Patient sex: M
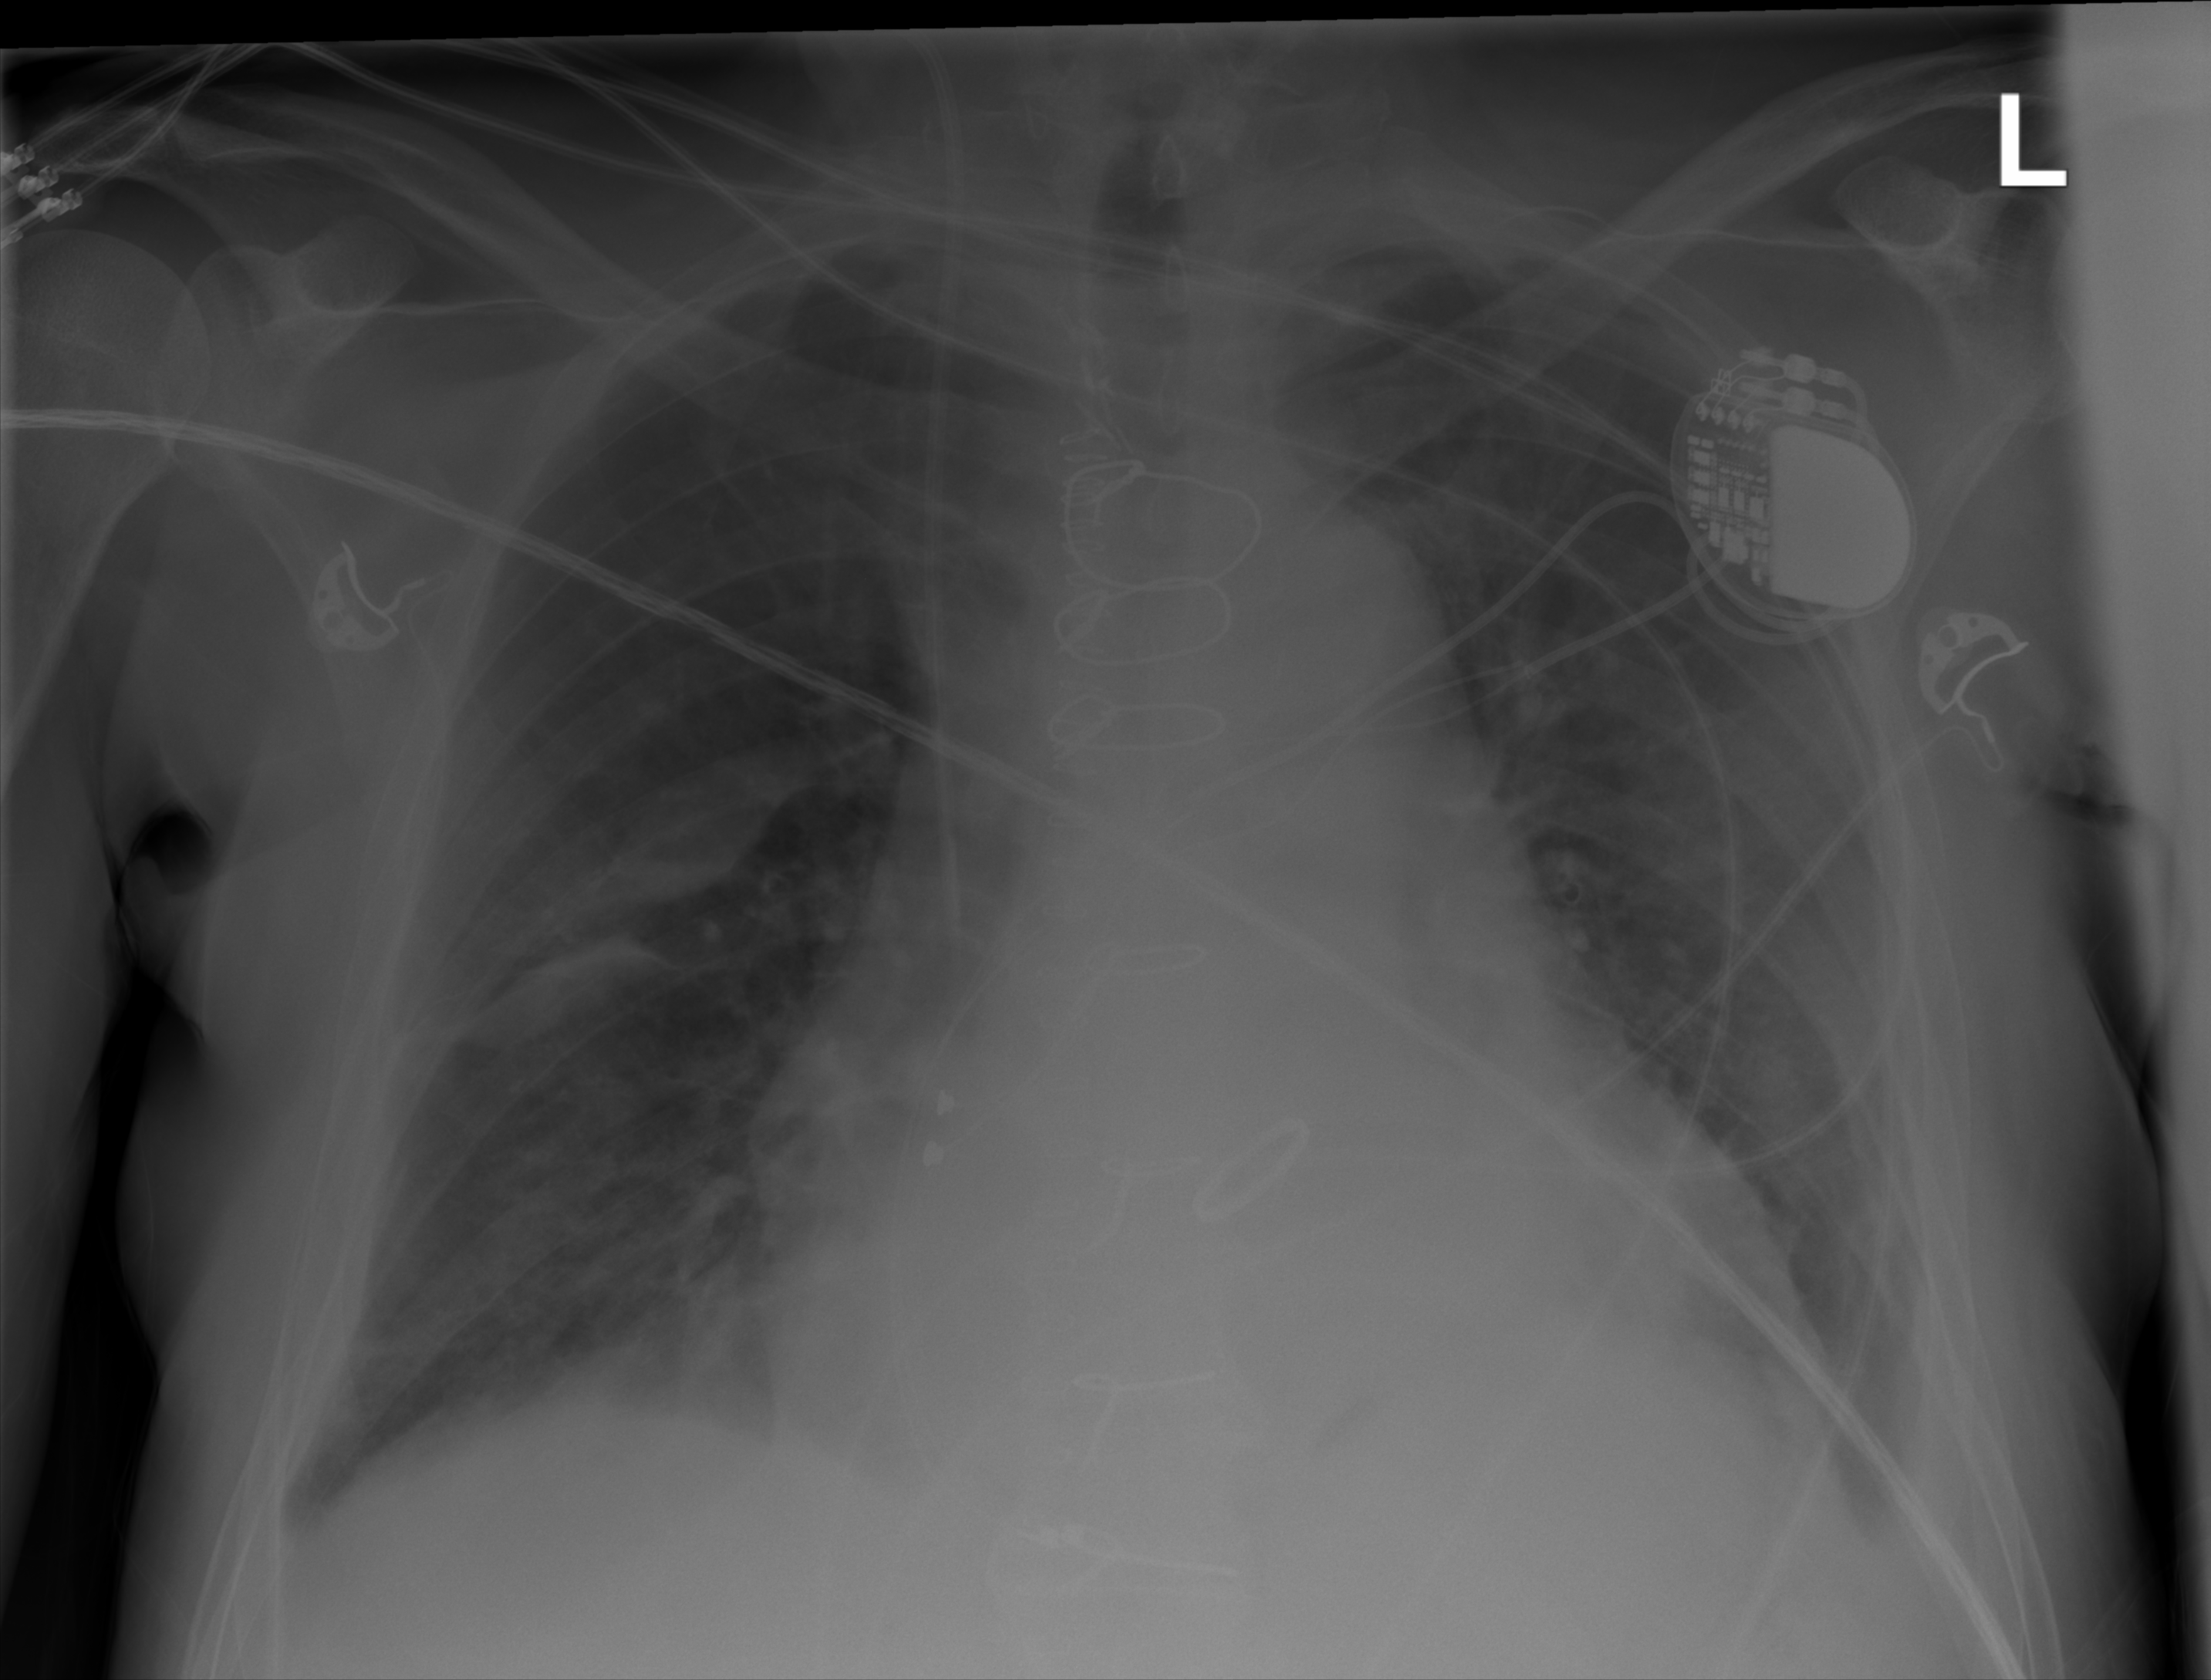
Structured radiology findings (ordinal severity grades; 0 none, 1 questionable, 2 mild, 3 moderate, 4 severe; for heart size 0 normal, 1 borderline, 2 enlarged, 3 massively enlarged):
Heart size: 2
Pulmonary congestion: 0
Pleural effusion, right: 2
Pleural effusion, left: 2
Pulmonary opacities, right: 0
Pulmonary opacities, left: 0
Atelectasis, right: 2
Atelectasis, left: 2